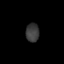
Tissue: prostate
Cell type: T cells
Senescence score: 0.6864
Nuclear area (px): 247
Mean DAPI intensity: 57.891